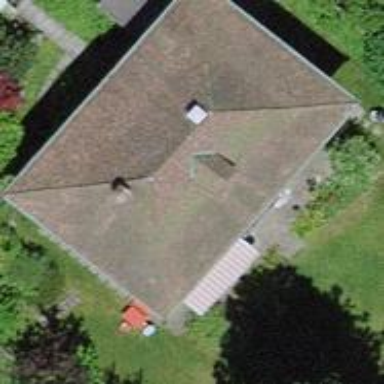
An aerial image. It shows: Hipped roof house.